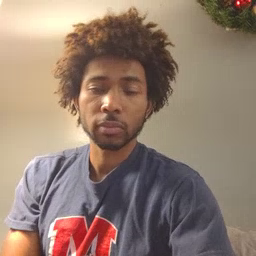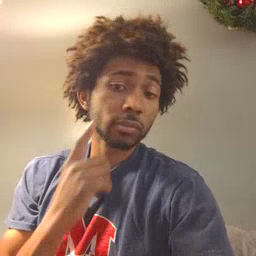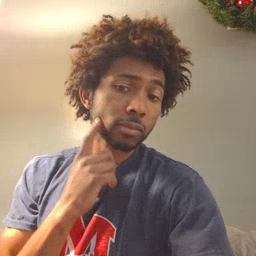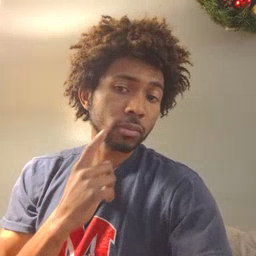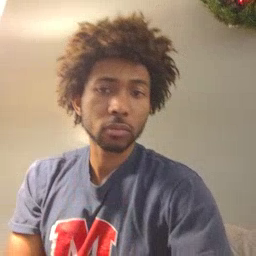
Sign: cheek